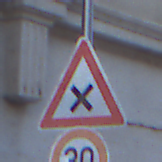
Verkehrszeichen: KreuzungOderEinmuendung
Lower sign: Geschwindigkeit30
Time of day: SunriseSunset
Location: Outdoor (Urban)
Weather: Clear
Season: NotSpecified
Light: Natural